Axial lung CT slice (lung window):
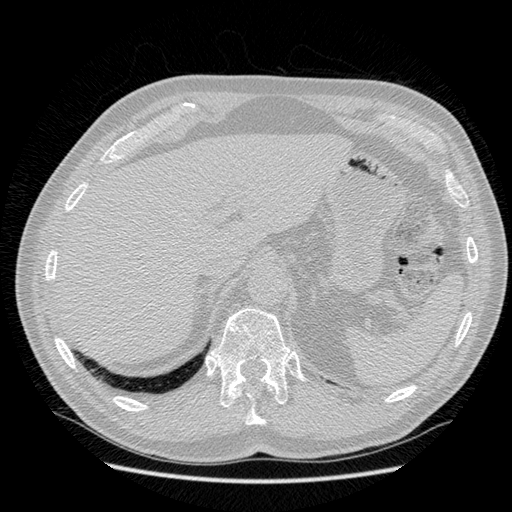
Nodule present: no